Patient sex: M
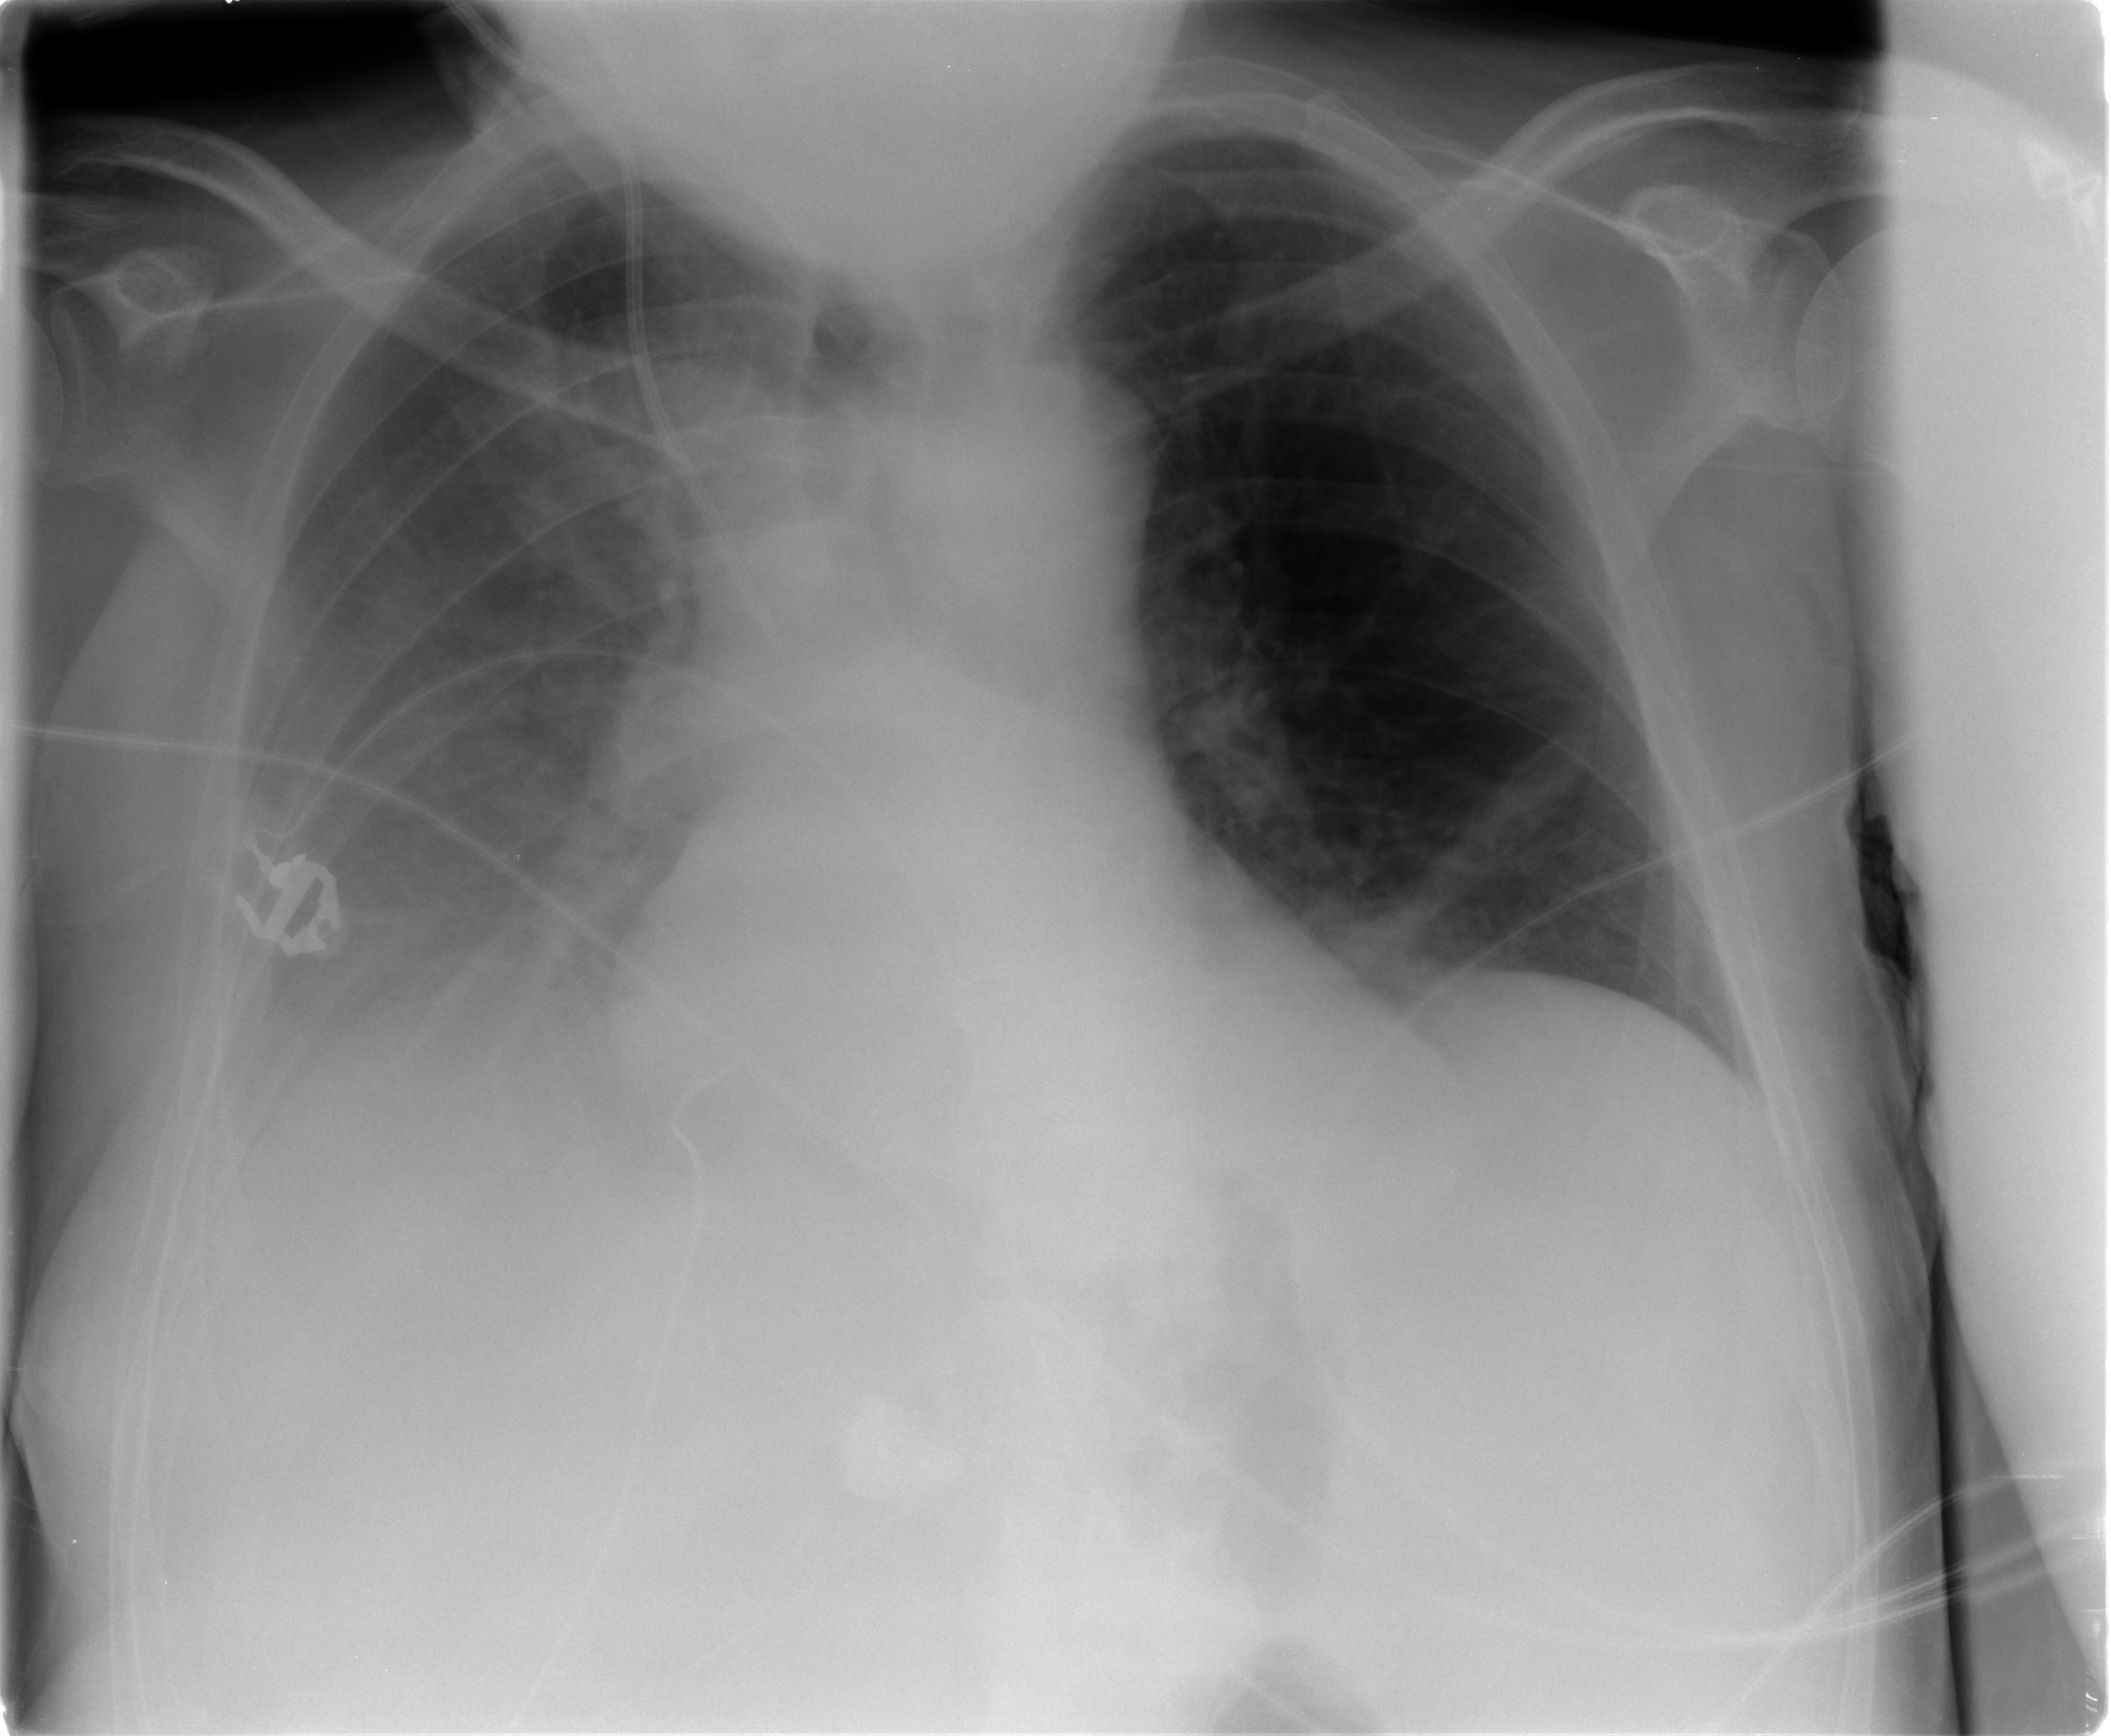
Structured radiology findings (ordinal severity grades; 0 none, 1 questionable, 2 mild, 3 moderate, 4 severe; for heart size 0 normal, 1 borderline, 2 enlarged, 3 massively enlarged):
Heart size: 0
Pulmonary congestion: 1
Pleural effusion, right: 3
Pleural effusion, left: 0
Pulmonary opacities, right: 2
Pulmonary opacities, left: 0
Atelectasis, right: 2
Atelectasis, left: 2